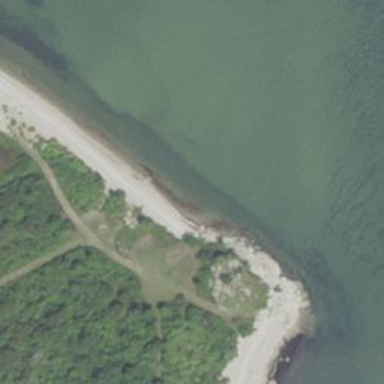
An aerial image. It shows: Sandy beach with natural surface.